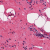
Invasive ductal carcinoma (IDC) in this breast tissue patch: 0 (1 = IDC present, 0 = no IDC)